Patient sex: M
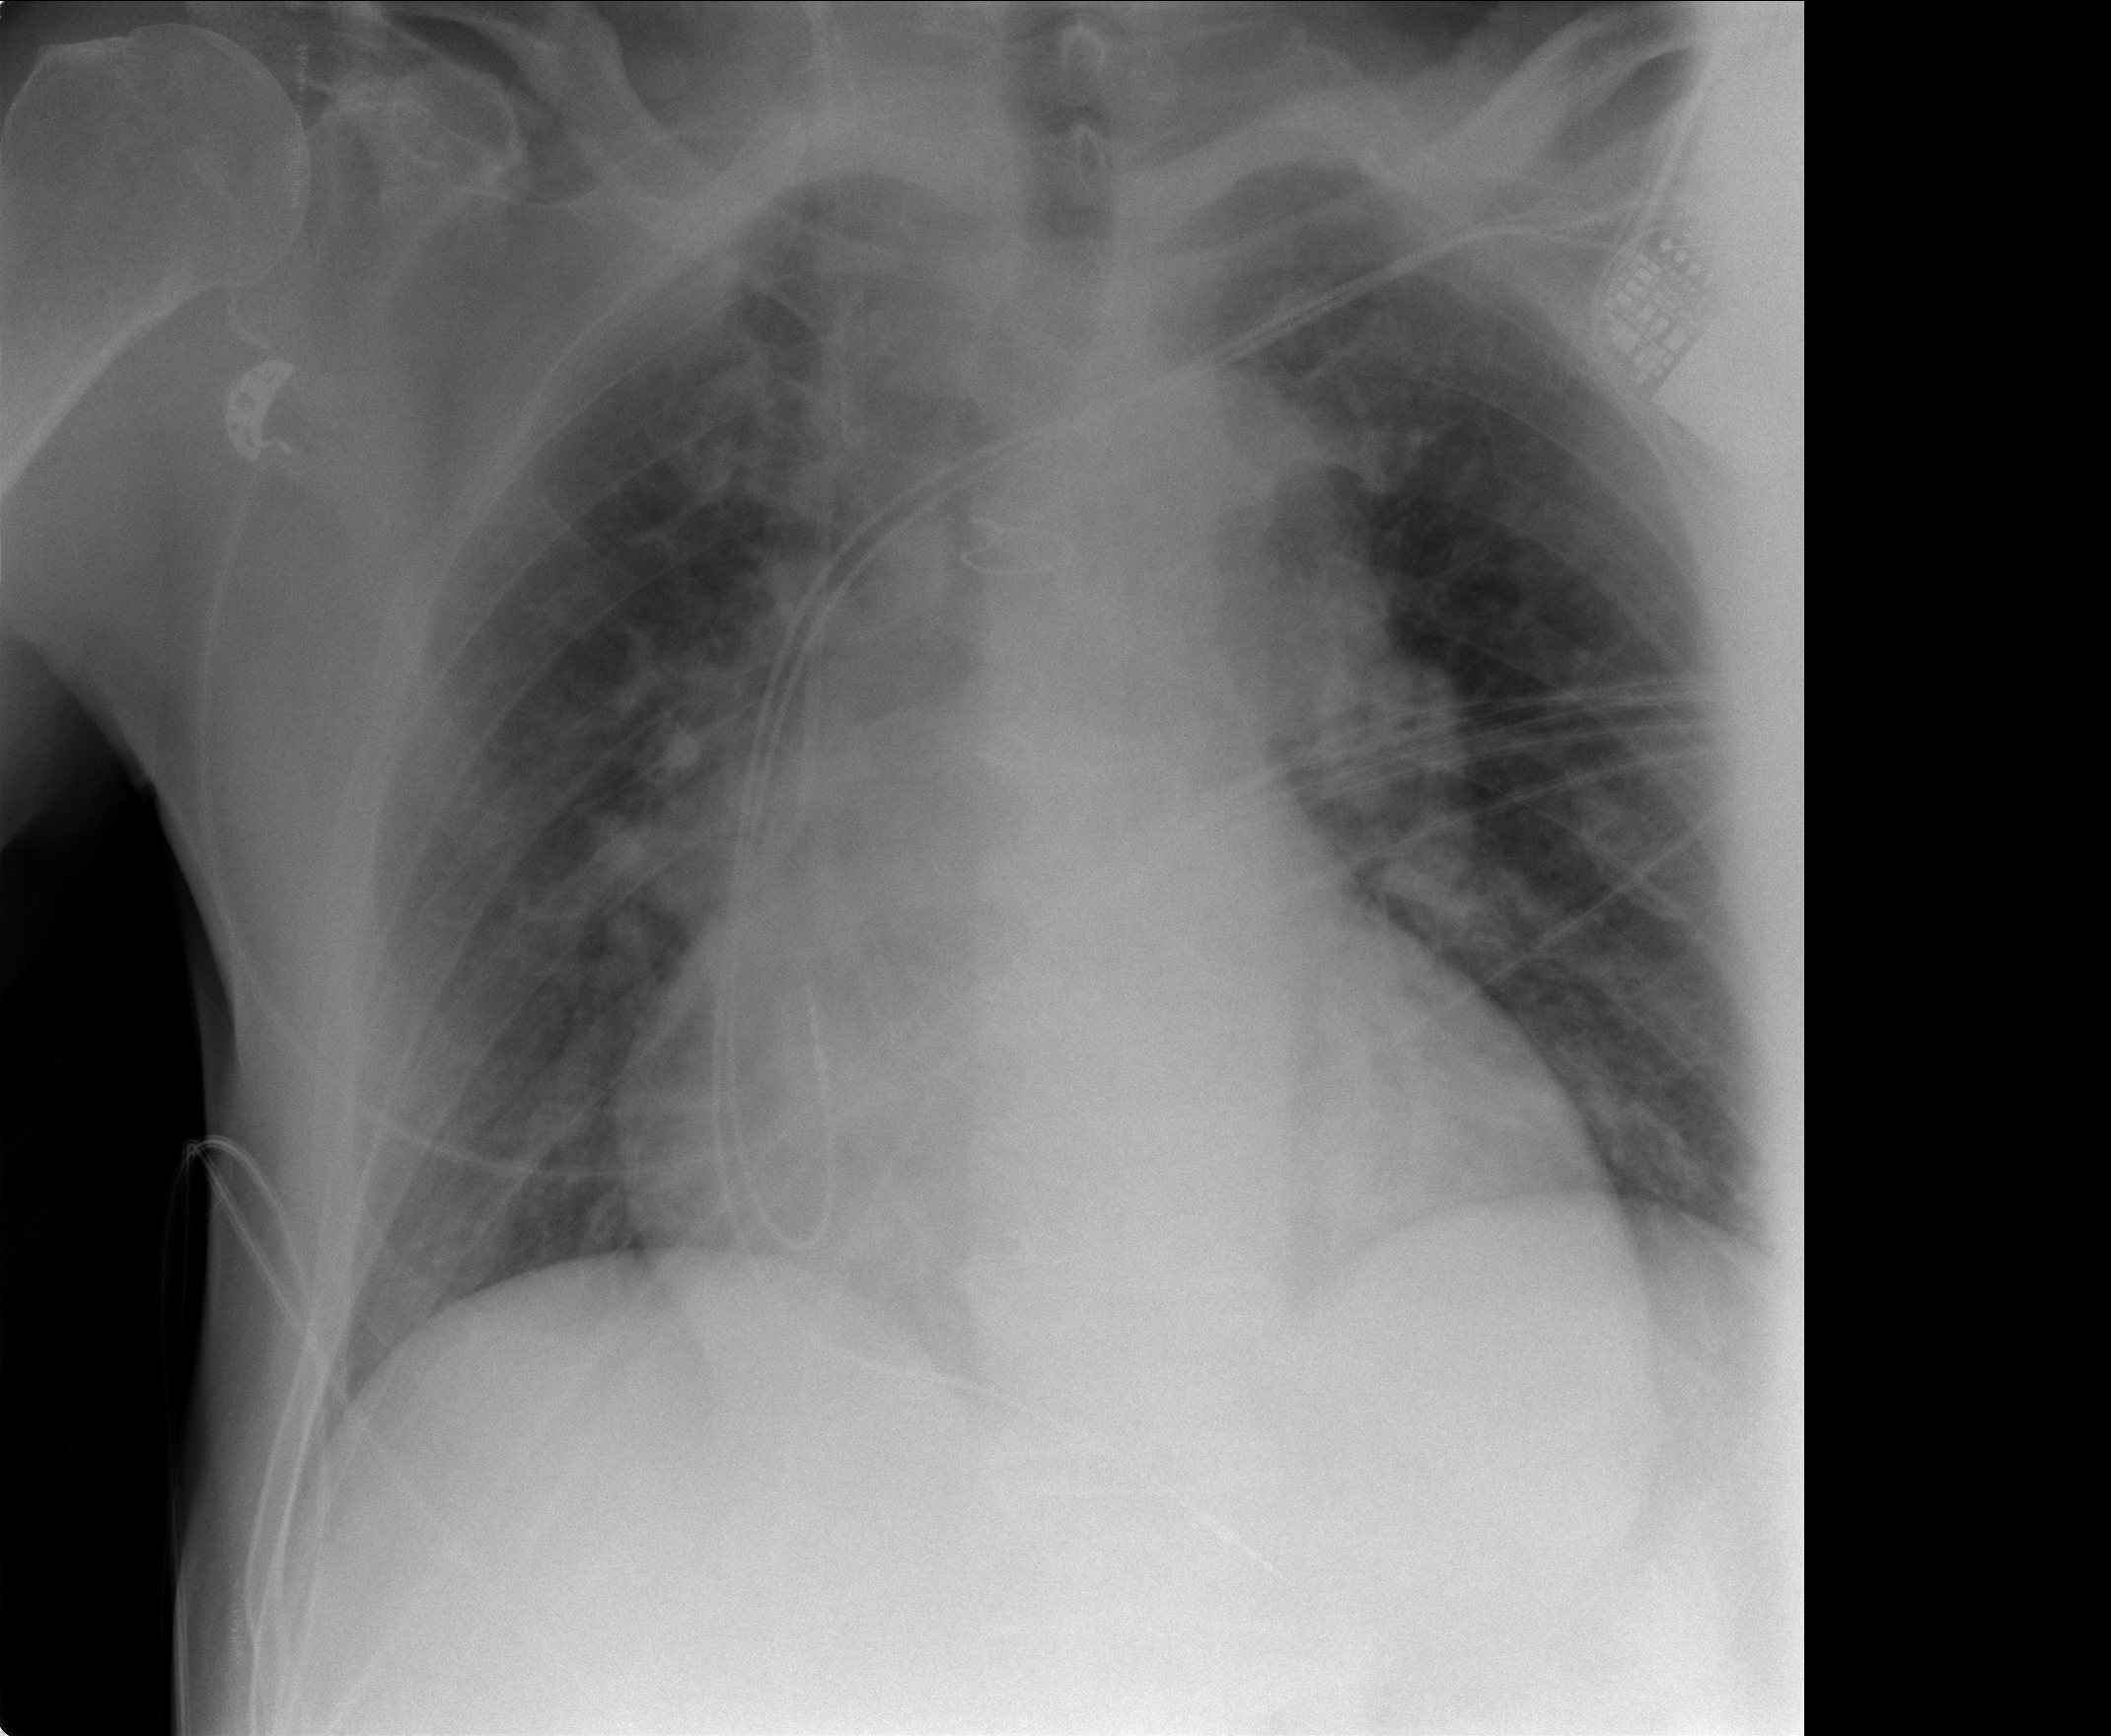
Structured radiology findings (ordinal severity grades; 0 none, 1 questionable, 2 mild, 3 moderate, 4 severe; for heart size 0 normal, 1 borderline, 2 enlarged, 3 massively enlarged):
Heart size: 2
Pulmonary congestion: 2
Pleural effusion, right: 0
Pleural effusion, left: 0
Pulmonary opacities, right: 0
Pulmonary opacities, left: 0
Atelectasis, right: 0
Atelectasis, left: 0